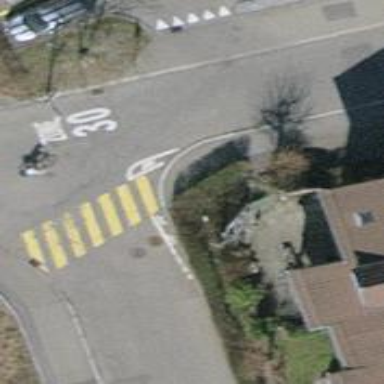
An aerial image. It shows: Kerb serving as barrier.